Field crop: tomato
Growth stage: 2
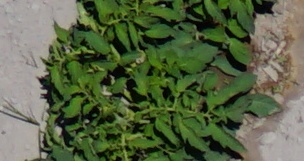
Species: tomato